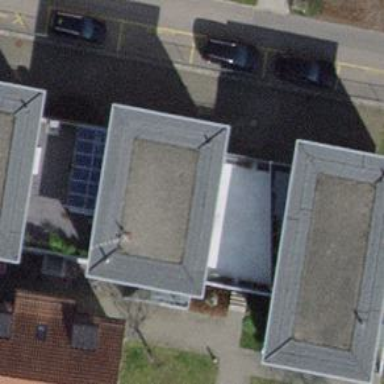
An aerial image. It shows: Flat roof terrace building.